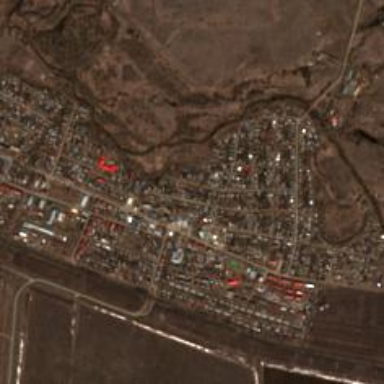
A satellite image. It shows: Town.